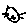
Label: cat